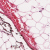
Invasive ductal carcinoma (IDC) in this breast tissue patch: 0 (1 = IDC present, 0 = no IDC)